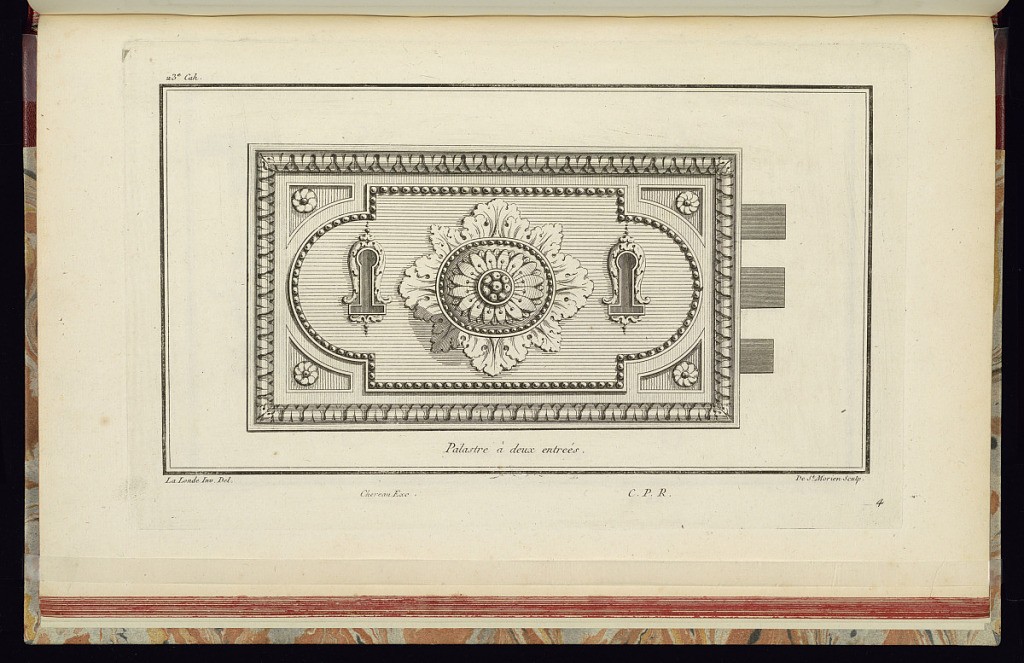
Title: Palastre à deux entrées
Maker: Richard de Lalonde, French, active 1780–96
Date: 1775-1788
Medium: Etching on off-white laid paper
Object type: Print
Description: Design for a rectangular lock casing framed by a border of lamb tongue and with small inset rosettes in the corners. The lock features a central rosette with bead course and acanthus leaves, on either side of which is a key port. The plate is signed and numbered.